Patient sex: F
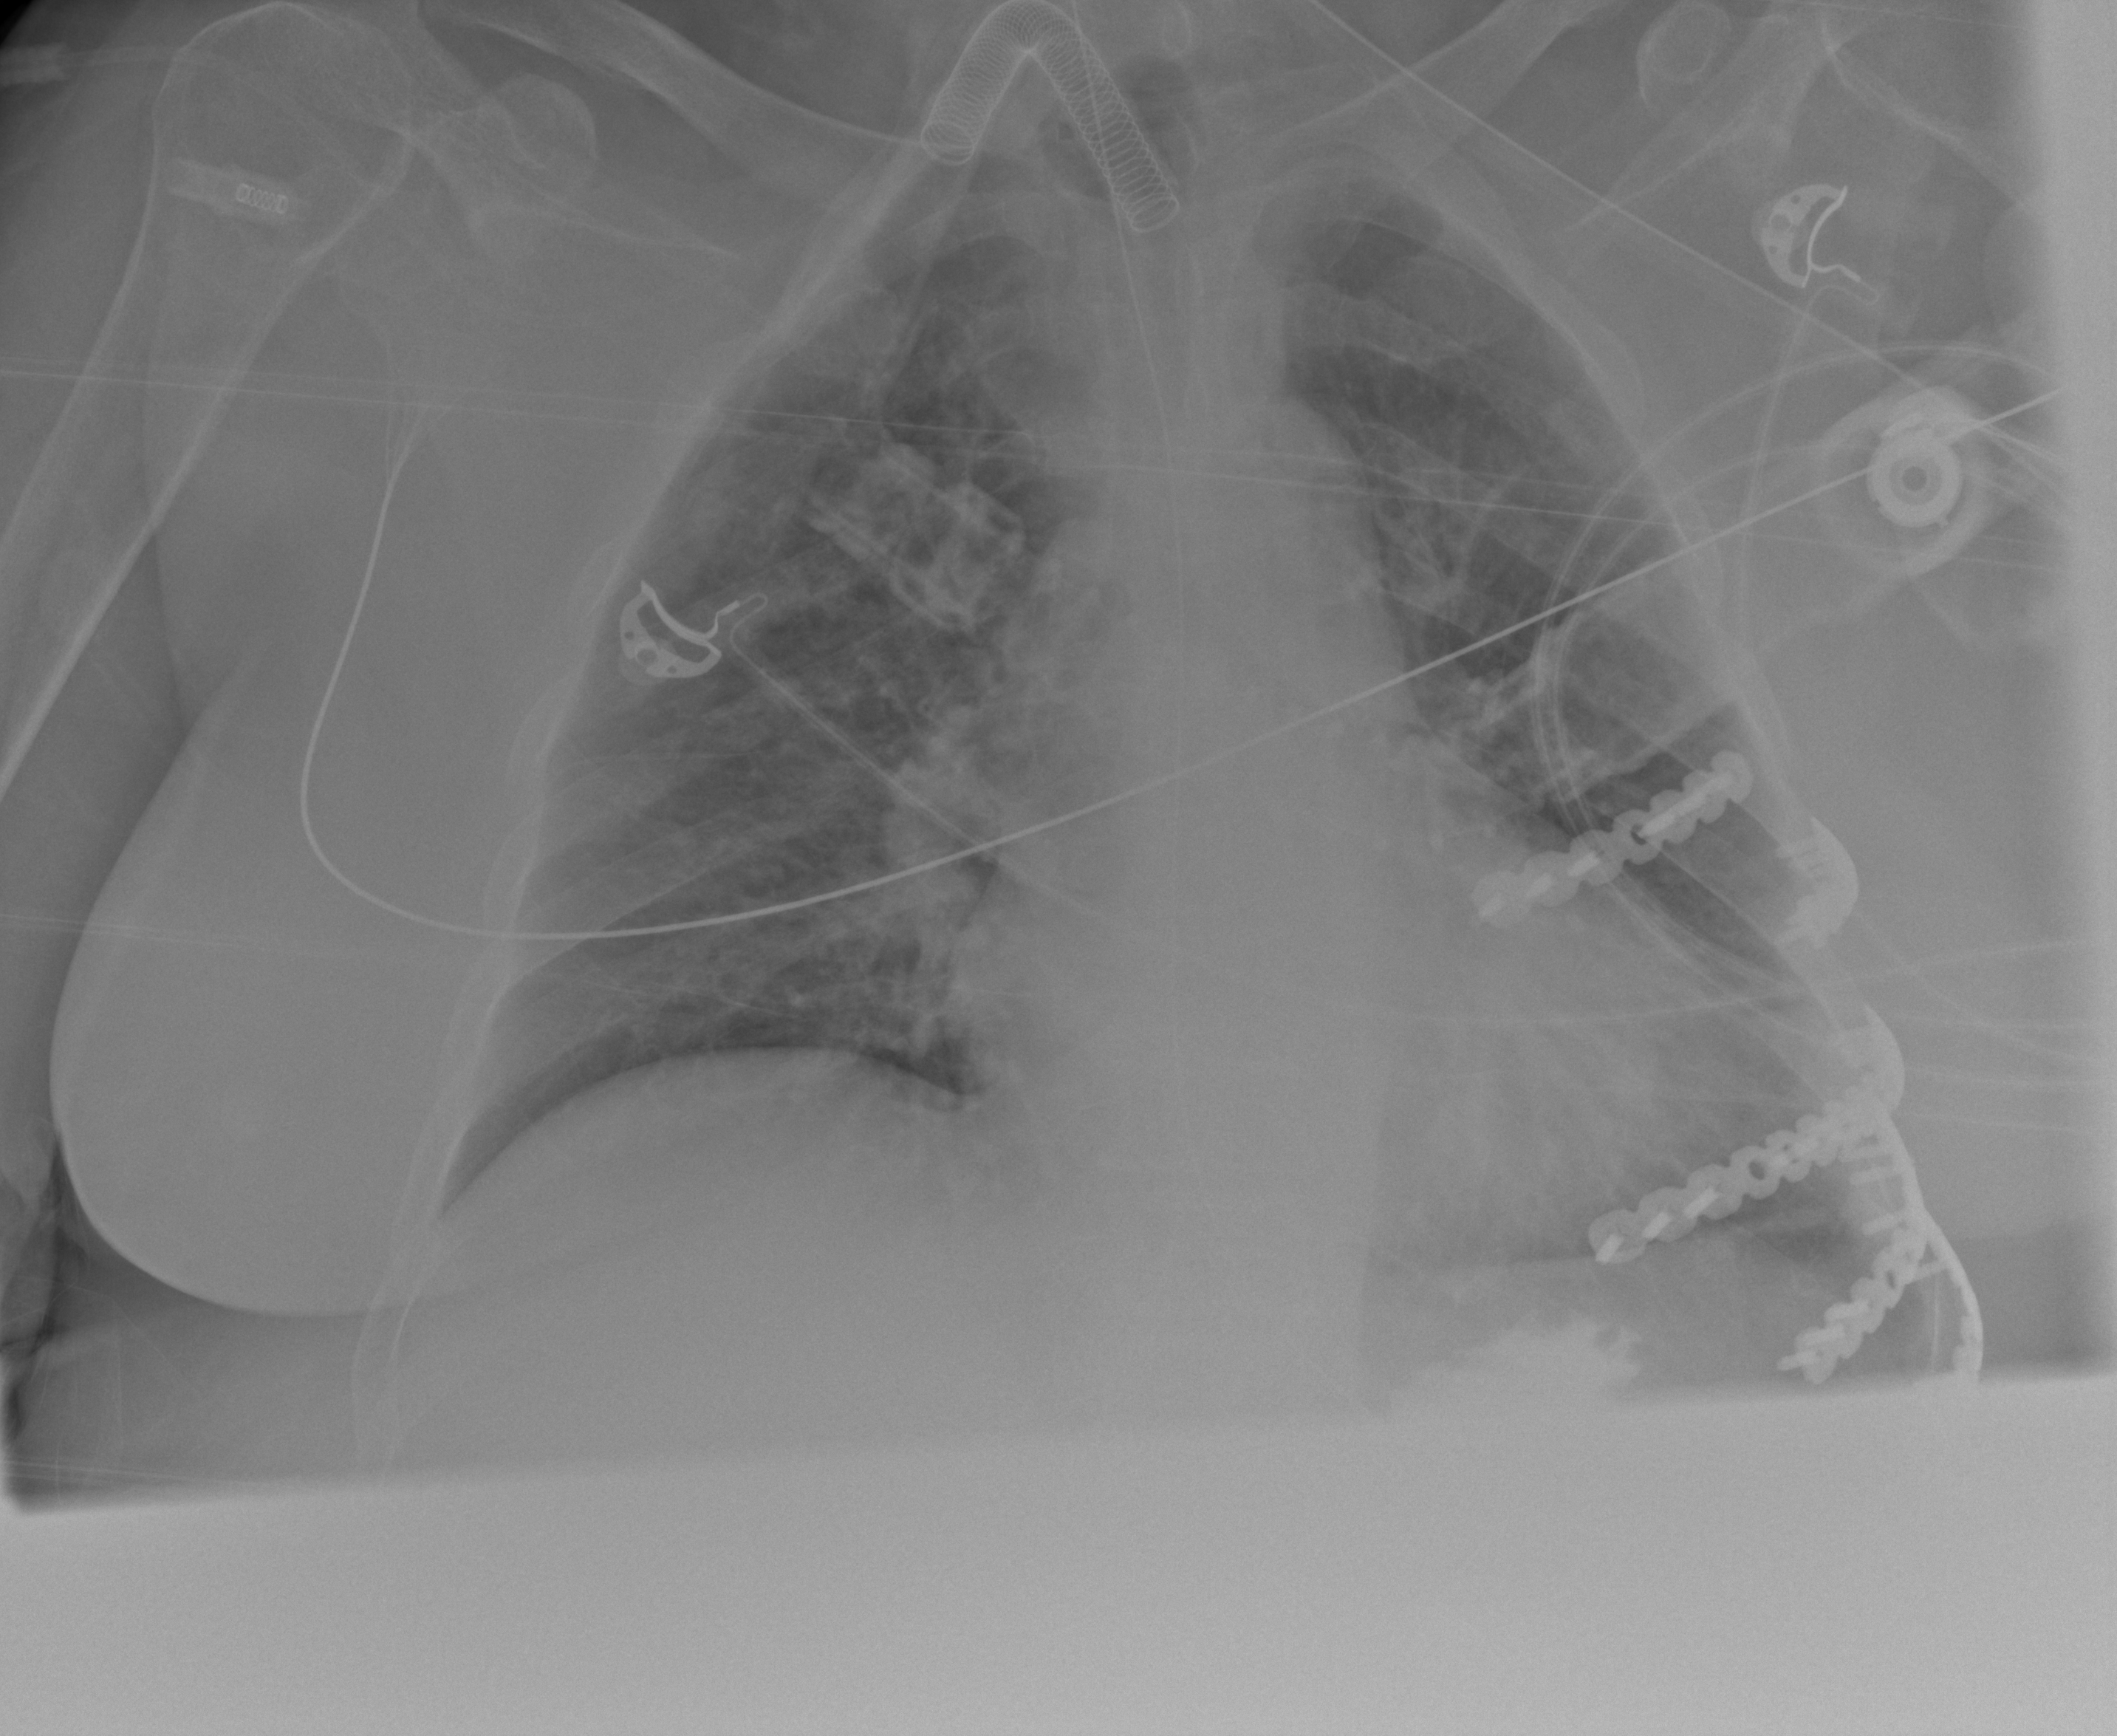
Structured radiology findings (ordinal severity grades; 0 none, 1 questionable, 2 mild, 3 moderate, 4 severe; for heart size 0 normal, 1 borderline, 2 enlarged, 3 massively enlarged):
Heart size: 2
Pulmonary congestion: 0
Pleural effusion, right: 0
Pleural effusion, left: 2
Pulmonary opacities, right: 0
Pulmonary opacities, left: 2
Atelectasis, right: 1
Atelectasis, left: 2